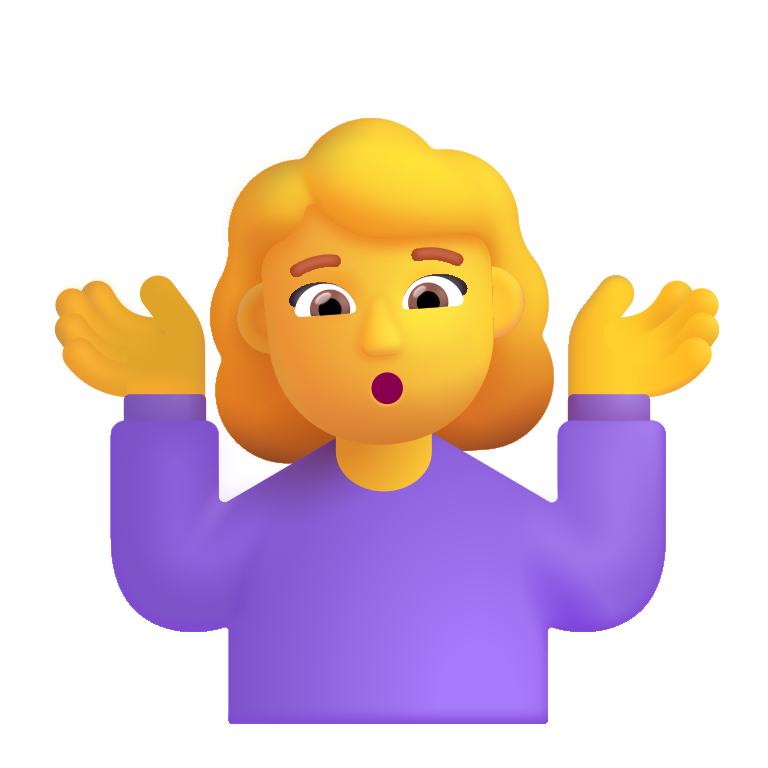
woman shrugging color default